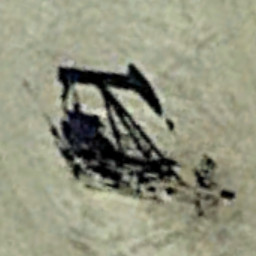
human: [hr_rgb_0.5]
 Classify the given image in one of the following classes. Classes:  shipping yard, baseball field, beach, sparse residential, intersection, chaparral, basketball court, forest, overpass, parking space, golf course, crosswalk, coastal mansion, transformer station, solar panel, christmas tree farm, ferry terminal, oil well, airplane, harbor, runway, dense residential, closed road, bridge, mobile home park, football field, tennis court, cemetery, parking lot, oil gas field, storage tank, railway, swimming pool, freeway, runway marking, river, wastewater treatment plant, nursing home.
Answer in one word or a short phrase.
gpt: oil well